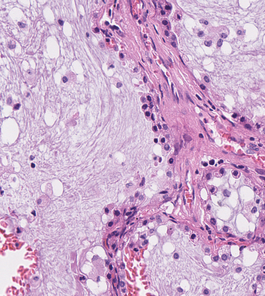
Tumor epithelial tissue: no
Tumor-associated stroma tissue: yes
Normal tissue: no